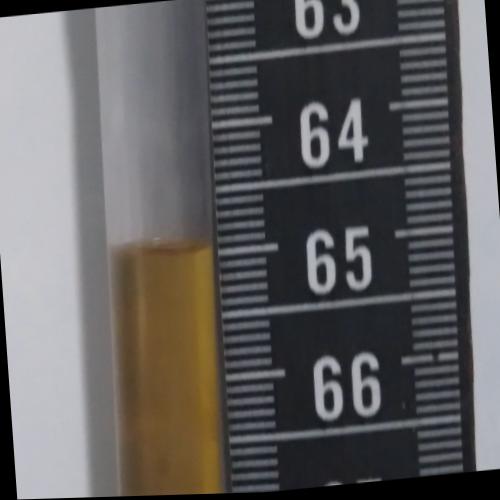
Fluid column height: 64.9 cm